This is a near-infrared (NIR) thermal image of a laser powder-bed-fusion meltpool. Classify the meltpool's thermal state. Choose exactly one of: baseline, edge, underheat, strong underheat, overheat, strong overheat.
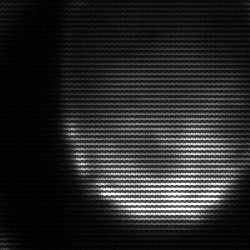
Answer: edge